Field crop: tomato
Growth stage: 1
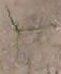
Species: cyperus